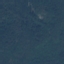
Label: Forest